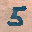
Label: 5